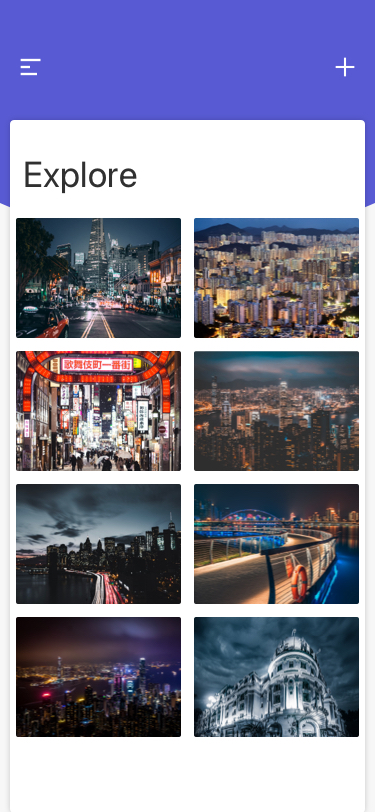
Text in this UI design:
Explore